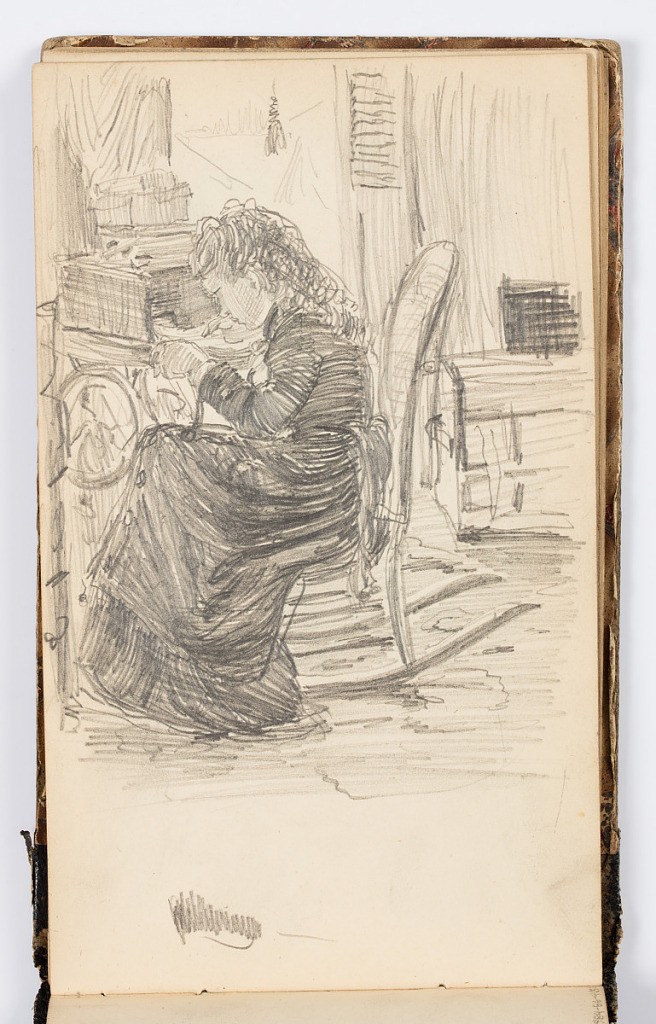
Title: Sketchbook Page
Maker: Kenyon Cox, American, 1856–1919
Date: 1875
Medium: Graphite on paper
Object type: Sketchbook folio
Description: Sketch of female figure in a rocking chair.